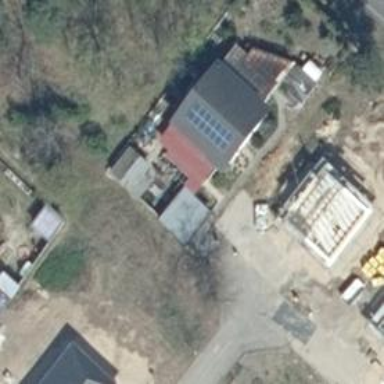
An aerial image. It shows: Detached building.